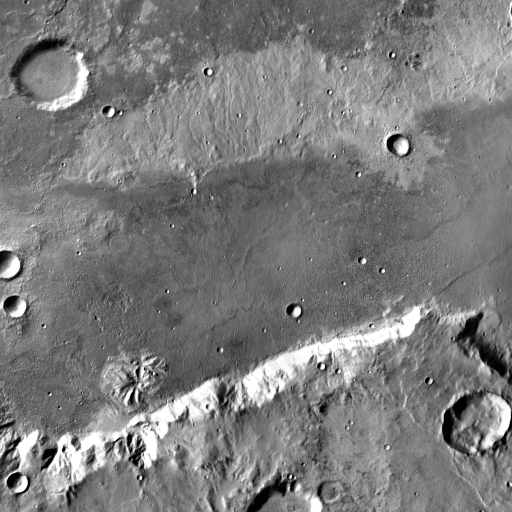
Crater classes present: Background, Other, Layered, Buried